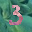
Label: 3